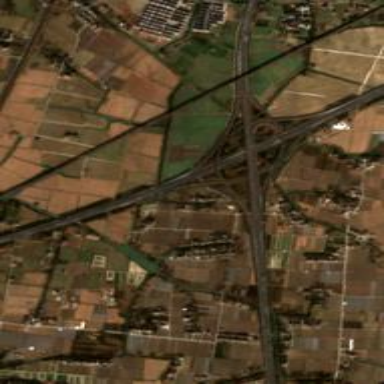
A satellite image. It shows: Motorway junction.